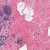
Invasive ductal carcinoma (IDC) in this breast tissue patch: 0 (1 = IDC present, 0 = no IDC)